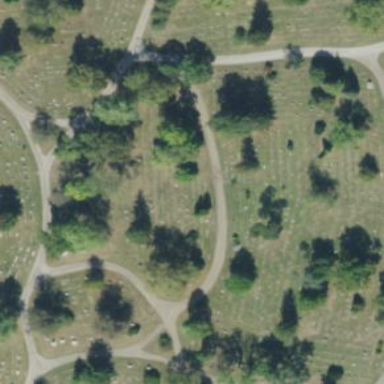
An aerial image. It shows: Cemetery.